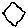
Label: hexagon